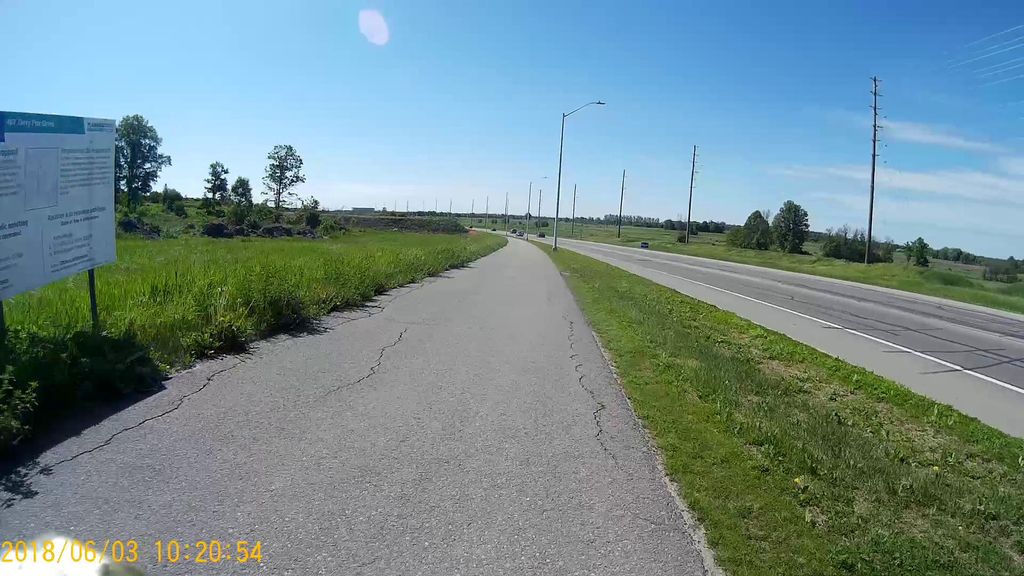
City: ottawa-gatineau